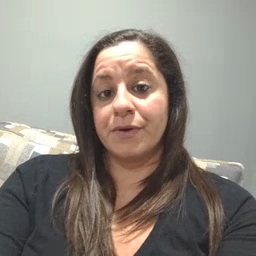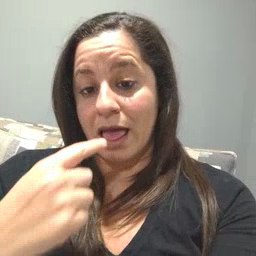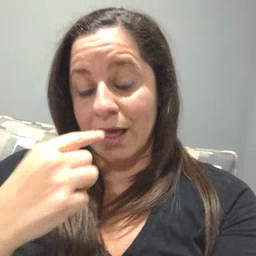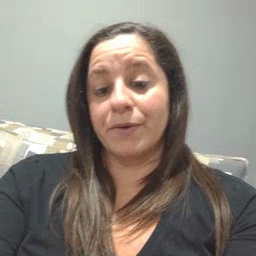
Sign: tongue